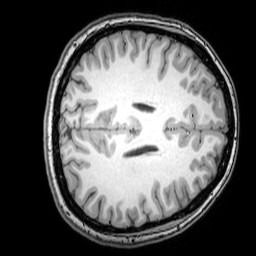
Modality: T1w
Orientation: axial
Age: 21
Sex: female
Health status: healthy
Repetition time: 0.081 s
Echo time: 0.037 s